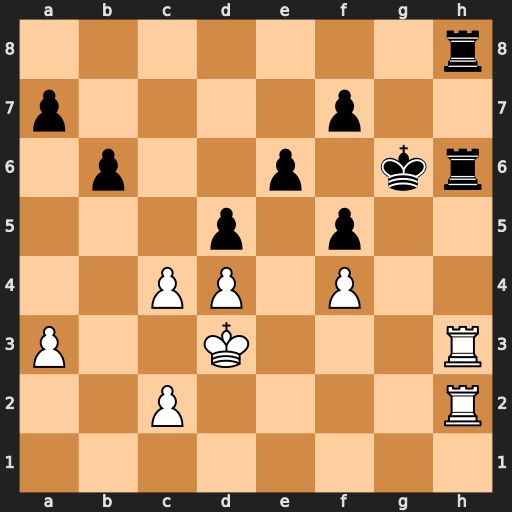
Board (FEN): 7r/p4p2/1p2p1kr/3p1p2/2PP1P2/P2K3R/2P4R/8
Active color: w
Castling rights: -
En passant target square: -
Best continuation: Rxh6+ Rxh6 Rxh6+ Kxh6 c5